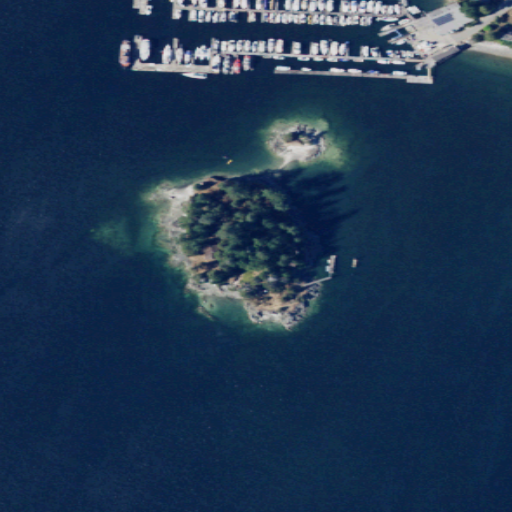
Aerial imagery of island in Washington named Picnic Island containing open water, herbaceous wetlands, barren land, evergreen forest, medium intensity development, high intensity development, and open development